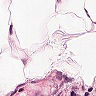
Metastatic tissue present: no